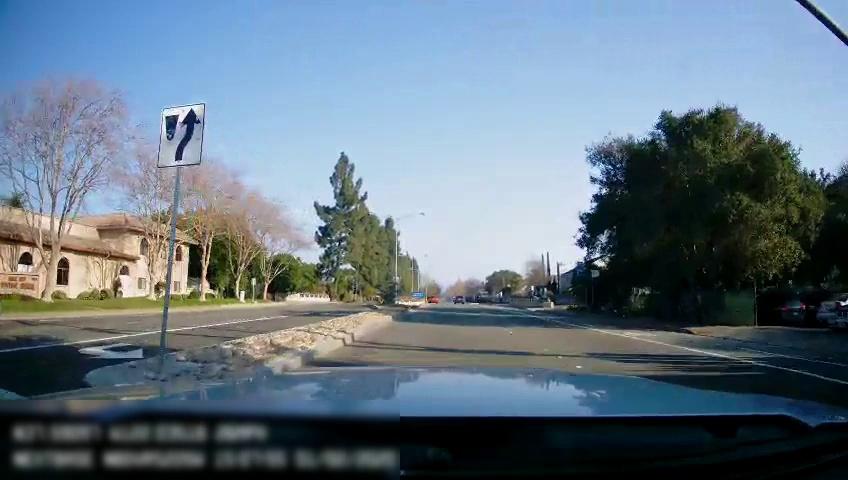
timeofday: Day
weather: Sunny
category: Drivable Space
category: Drivable Space
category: Vehicles | Car
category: Vehicles | SUV
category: Lanes | Current Lane
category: Lanes | Alternate Lane
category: Lanes | Alternate Lane
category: Lanes | Opposite Lane
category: Traffic | Signs
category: Traffic | Signs